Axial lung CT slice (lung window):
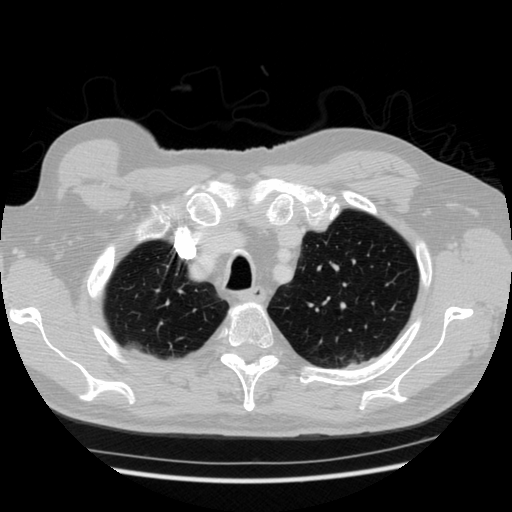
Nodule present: no